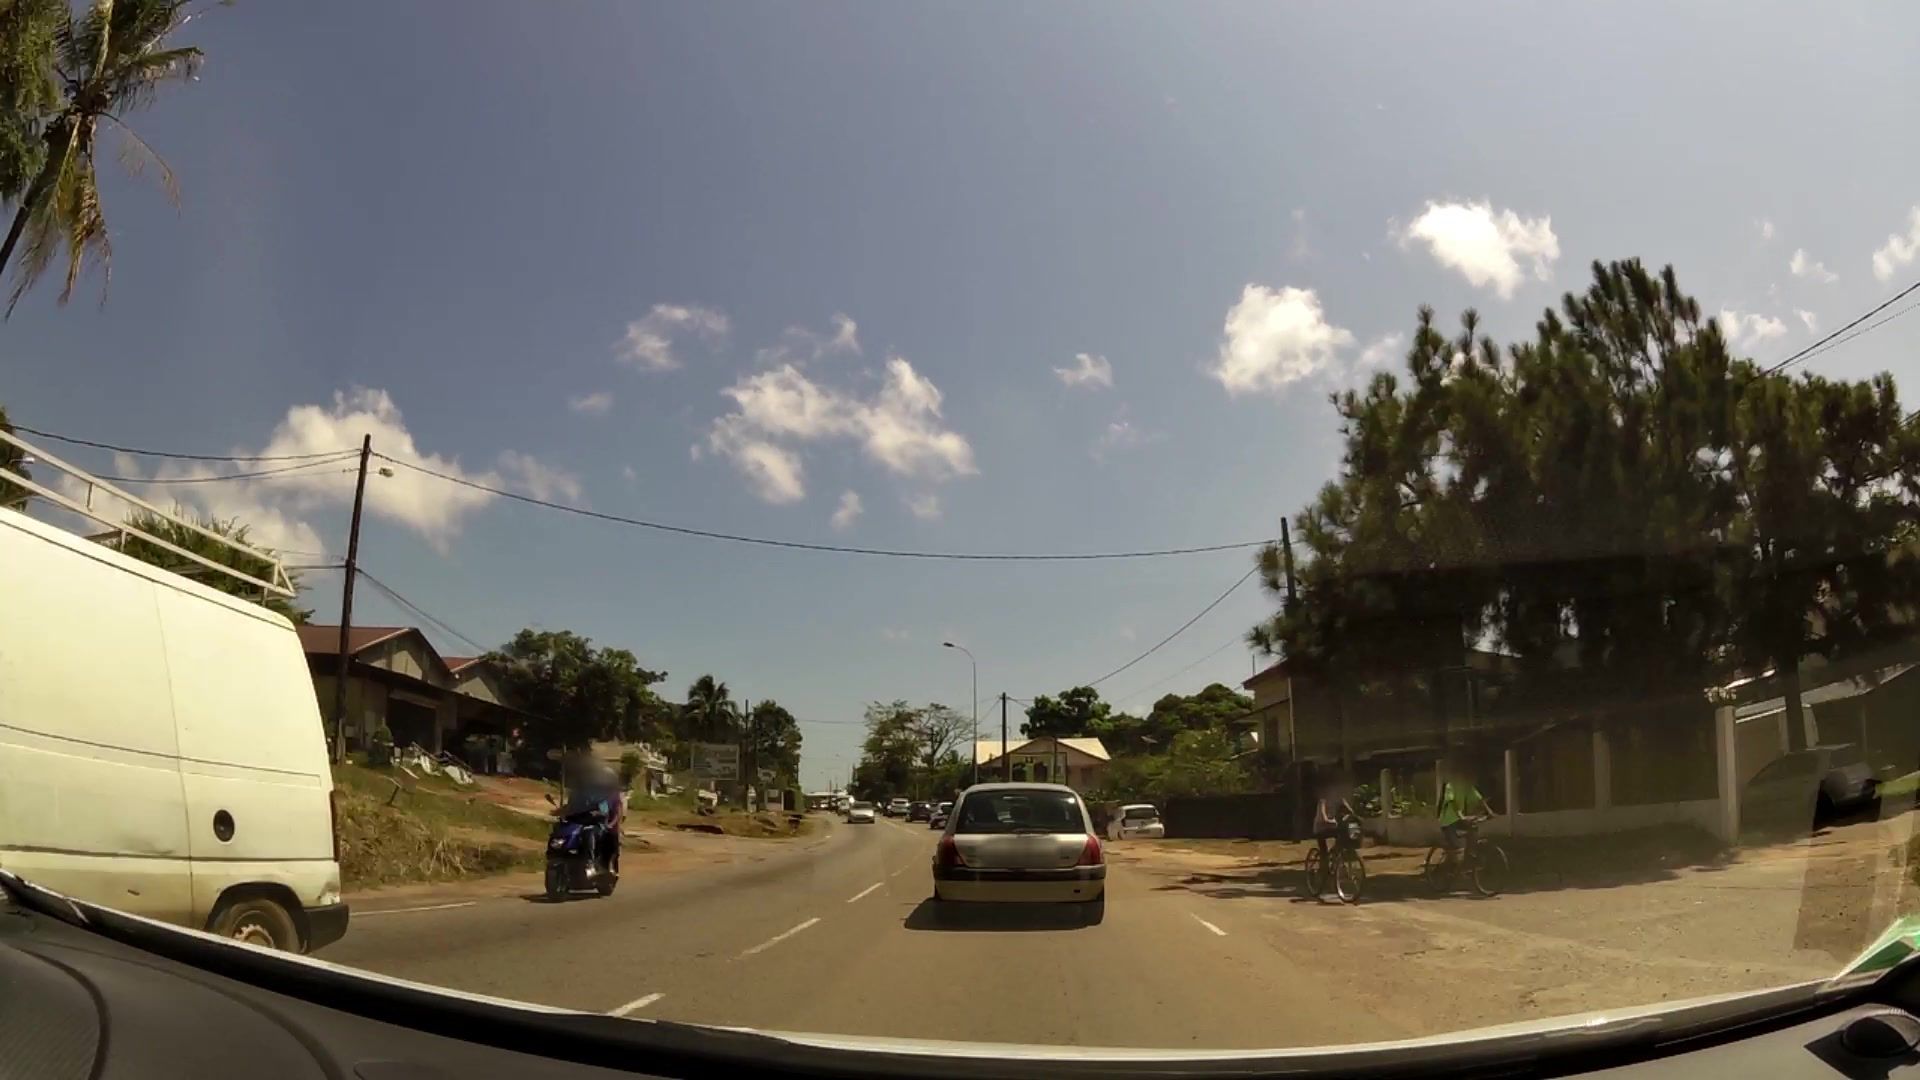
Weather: clear
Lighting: day
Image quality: good
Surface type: driving surface
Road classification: secondary
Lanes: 2.0
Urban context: urban centre
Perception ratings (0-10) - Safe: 2.44, Lively: 6.25, Beautiful: 2.16, Boring: 5.68, Depressing: 6.8, Wealthy: 4.94